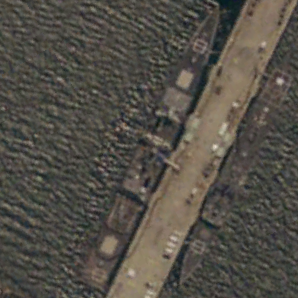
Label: cruiser